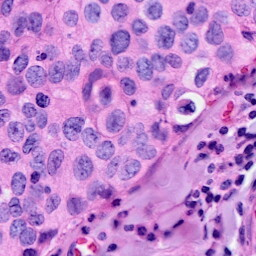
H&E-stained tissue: Breast